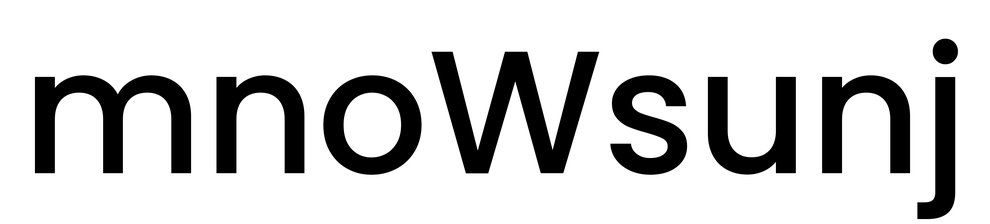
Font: Poppins-Medium